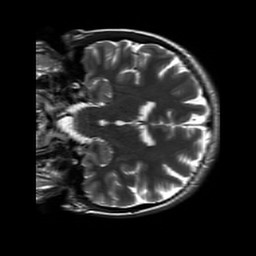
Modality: T2w
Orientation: coronal
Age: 25
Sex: female
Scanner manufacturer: siemens
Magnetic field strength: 3 T
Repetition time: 8.53 s
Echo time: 0.091 s